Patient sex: F
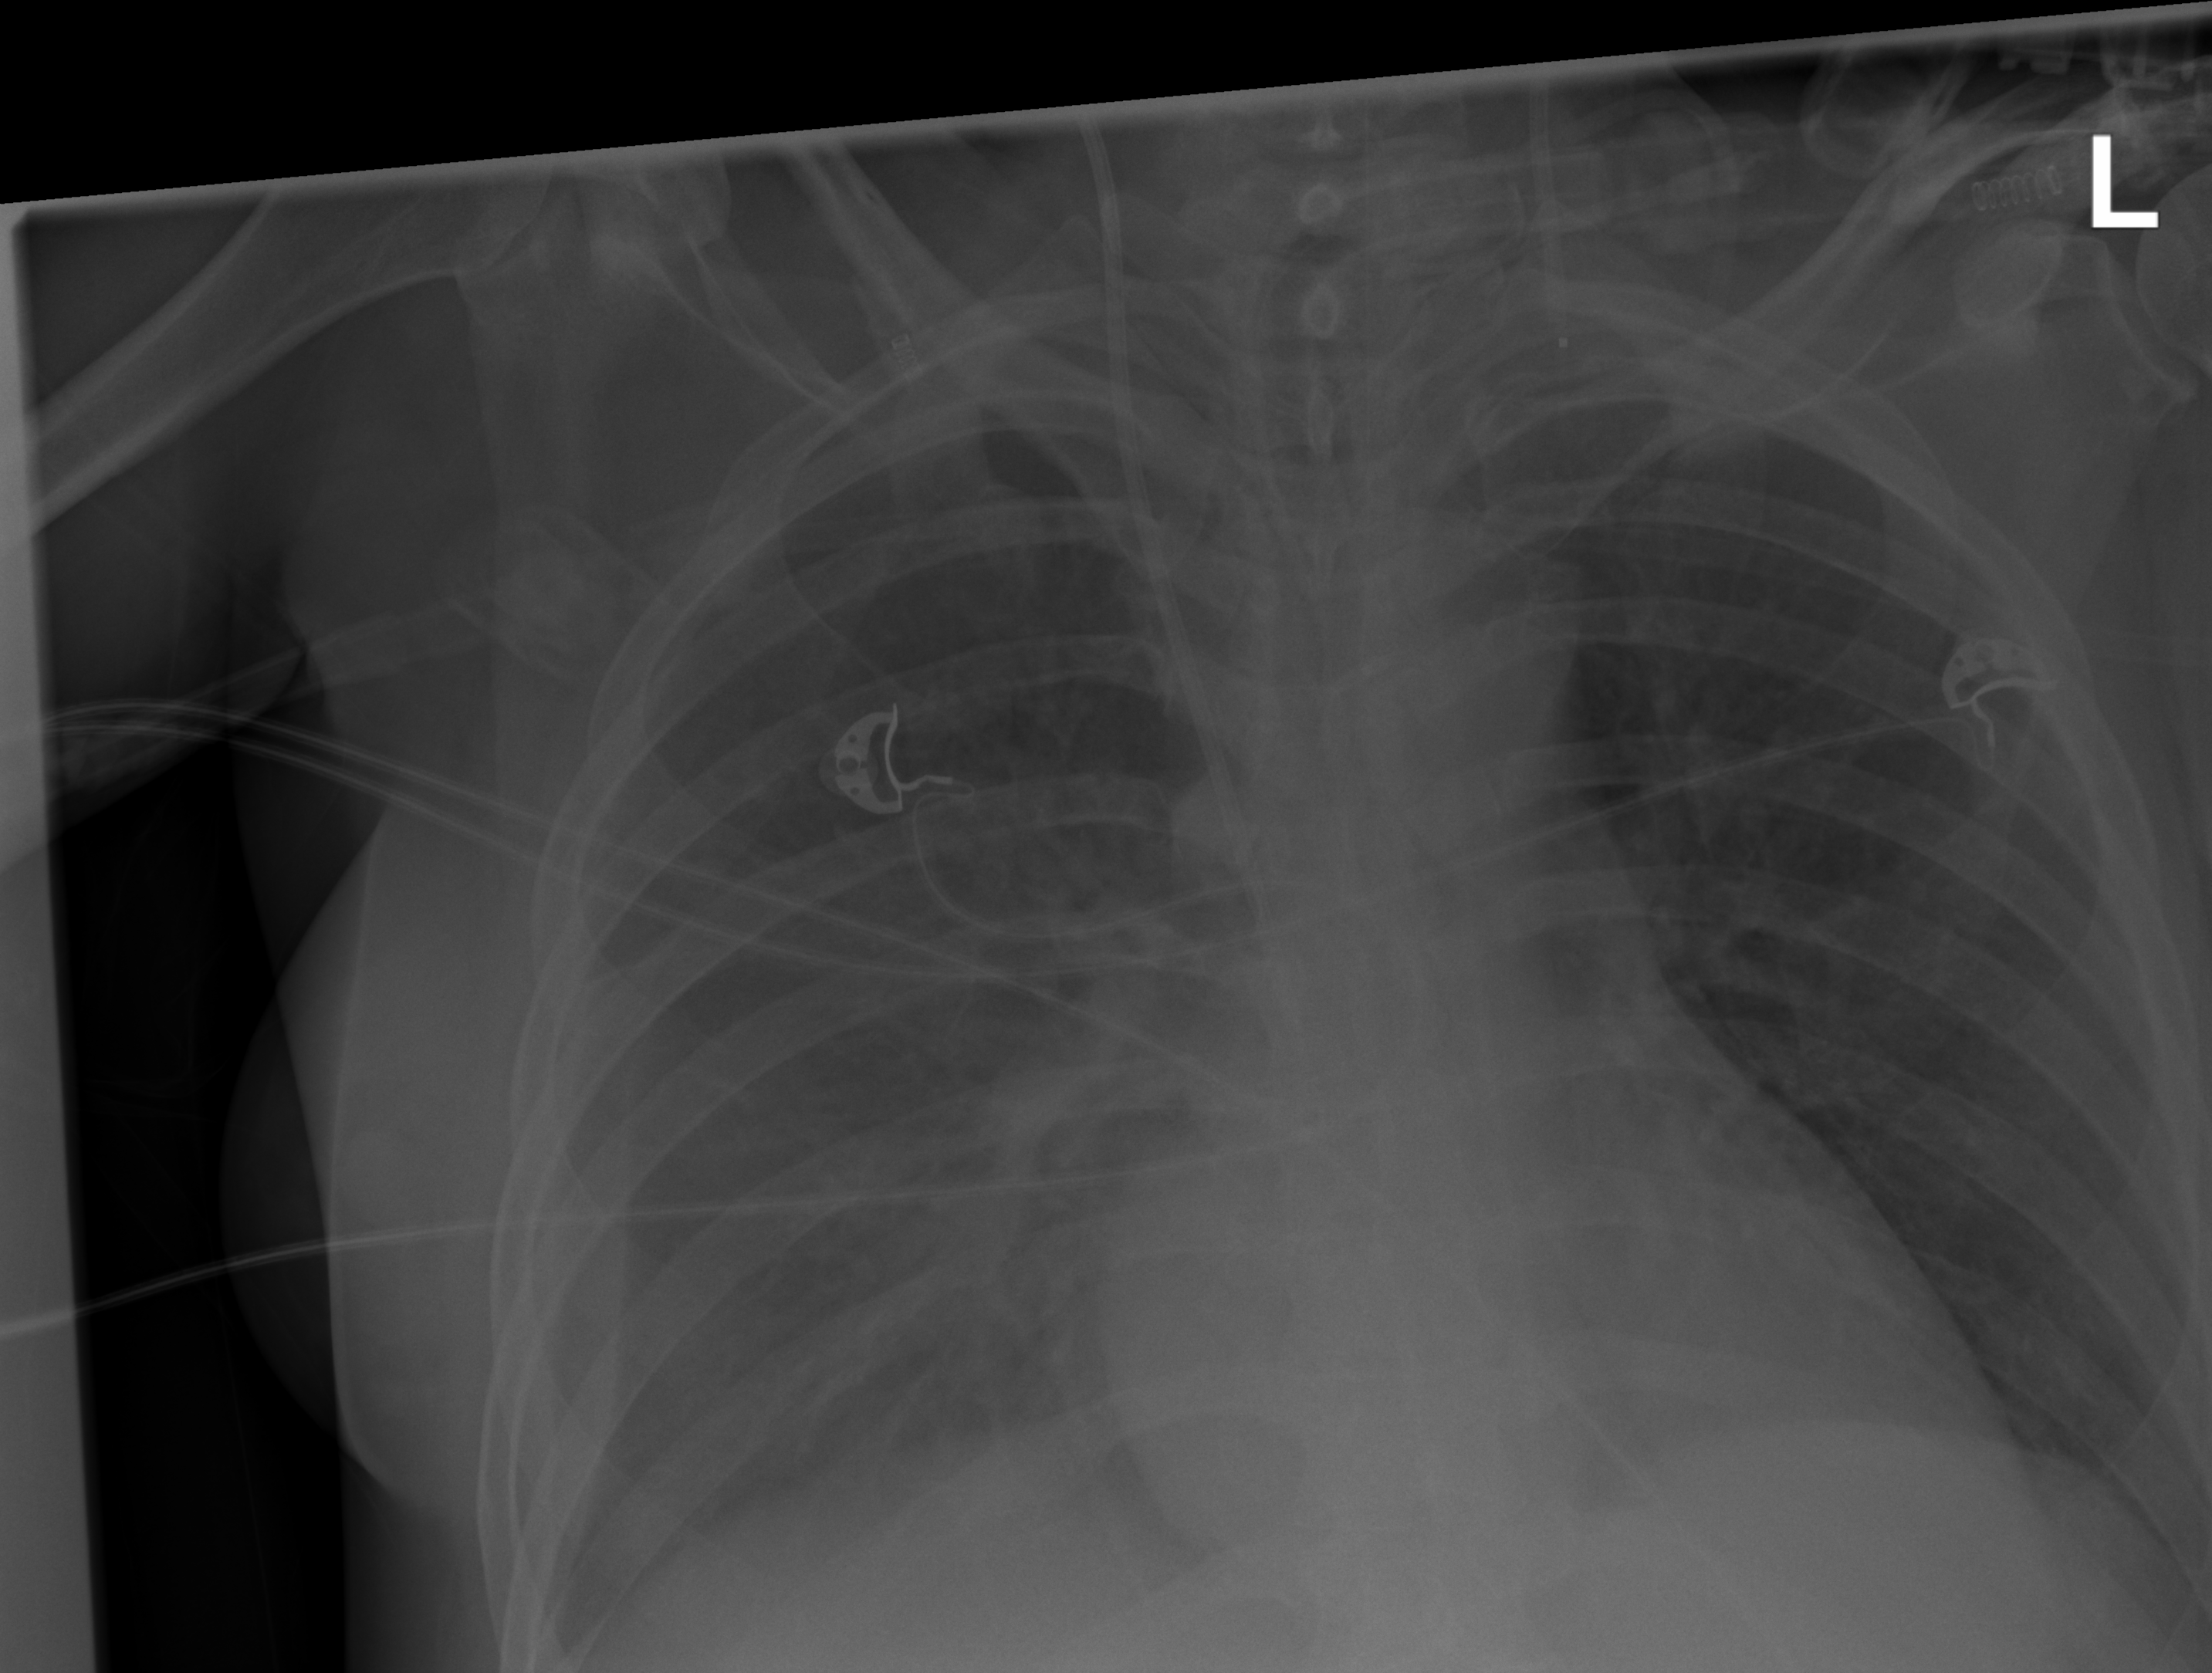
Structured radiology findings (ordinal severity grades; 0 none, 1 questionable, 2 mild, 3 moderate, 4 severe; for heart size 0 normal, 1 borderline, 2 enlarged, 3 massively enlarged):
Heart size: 0
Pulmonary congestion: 0
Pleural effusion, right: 2
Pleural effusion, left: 0
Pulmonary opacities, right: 0
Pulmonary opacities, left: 0
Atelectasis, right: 2
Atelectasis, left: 0